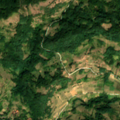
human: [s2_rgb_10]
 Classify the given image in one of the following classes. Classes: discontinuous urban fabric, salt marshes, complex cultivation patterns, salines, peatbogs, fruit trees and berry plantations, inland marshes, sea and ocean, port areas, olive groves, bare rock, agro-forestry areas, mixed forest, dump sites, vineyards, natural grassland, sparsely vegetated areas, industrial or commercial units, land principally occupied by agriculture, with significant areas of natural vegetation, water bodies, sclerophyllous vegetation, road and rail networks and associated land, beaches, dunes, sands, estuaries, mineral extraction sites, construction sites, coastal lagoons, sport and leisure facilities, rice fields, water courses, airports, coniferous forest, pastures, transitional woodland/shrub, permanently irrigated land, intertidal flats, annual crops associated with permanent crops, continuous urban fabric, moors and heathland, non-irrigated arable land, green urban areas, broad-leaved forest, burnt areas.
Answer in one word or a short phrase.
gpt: pastures, complex cultivation patterns, land principally occupied by agriculture, with significant areas of natural vegetation, broad-leaved forest, transitional woodland/shrub